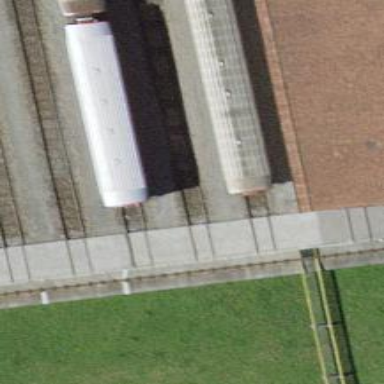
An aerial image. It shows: Crossing for the railway.